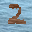
Label: 2